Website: macys
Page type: cart
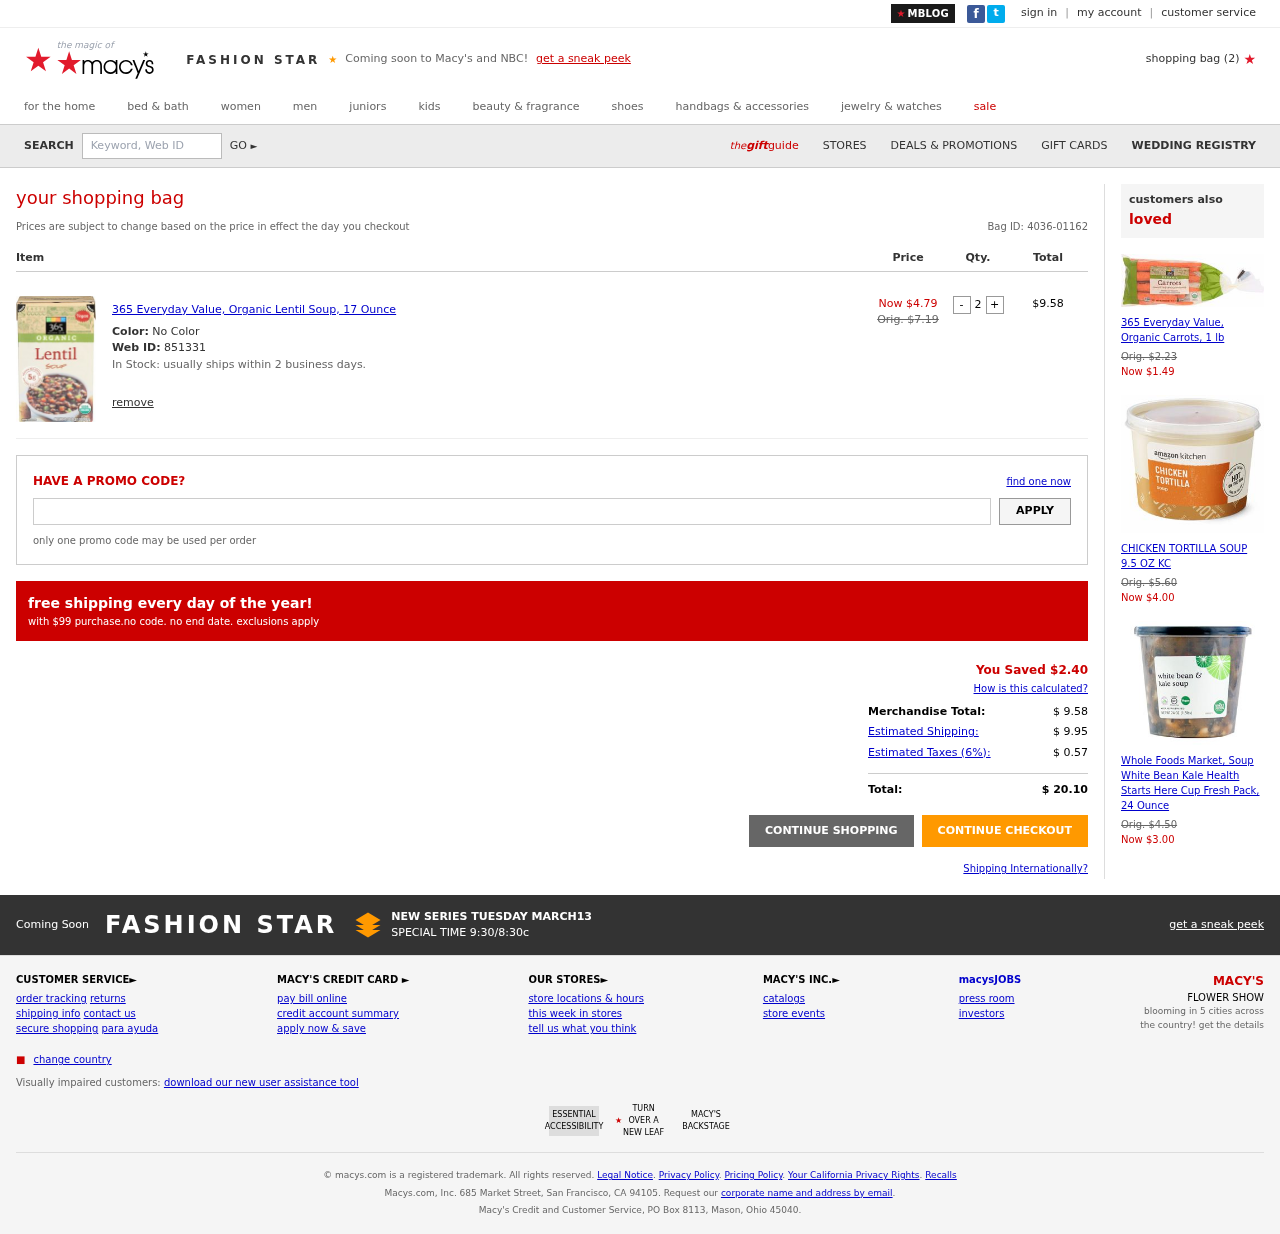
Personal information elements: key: PII_PROMO_CODE
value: EXTRA88
Product elements: key: PRODUCT1_NAME
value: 365 Everyday Value, Organic Lentil Soup, 17 Ounce
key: PRODUCT1_PRICE
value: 4.79
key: PRODUCT1_QUANTITY
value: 2
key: PRODUCT2_NAME
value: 365 Everyday Value, Organic Carrots, 1 lb
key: PRODUCT2_PRICE
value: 1.49
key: PRODUCT3_NAME
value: CHICKEN TORTILLA SOUP 9.5 OZ KC
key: PRODUCT3_PRICE
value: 4
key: PRODUCT4_NAME
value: Whole Foods Market, Soup White Bean Kale Health Starts Here Cup Fresh Pack, 24 Ounce
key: PRODUCT4_PRICE
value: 3
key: PRODUCT1_SKU
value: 851331
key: PRODUCT1_ORIGINAL_PRICE
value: Orig. $7.19
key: PRODUCT1_TOTAL
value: $9.58
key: PRODUCT2_ORIGINAL_PRICE
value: Orig. $2.23
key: PRODUCT3_ORIGINAL_PRICE
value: Orig. $5.60
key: PRODUCT4_ORIGINAL_PRICE
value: Orig. $4.50
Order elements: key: ORDER_NUM_ITEMS
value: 2
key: ORDER_ID
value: Bag ID: 4036-01162
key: ORDER_SAVINGS
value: $2.40
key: ORDER_SUBTOTAL
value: $ 9.58
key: ORDER_SHIPPING_COST
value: $ 9.95
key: ORDER_TAX
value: $ 0.57
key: ORDER_TOTAL
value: $ 20.10